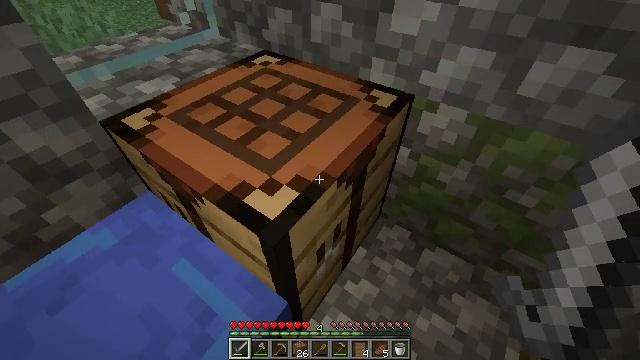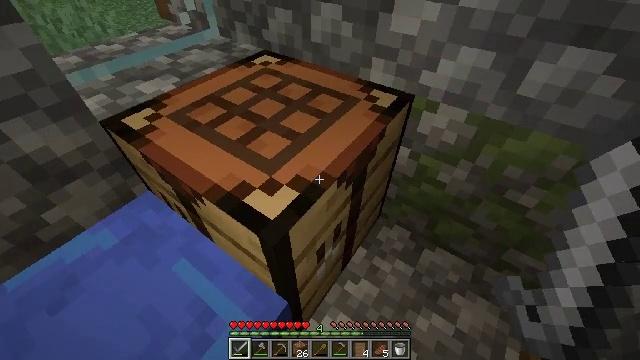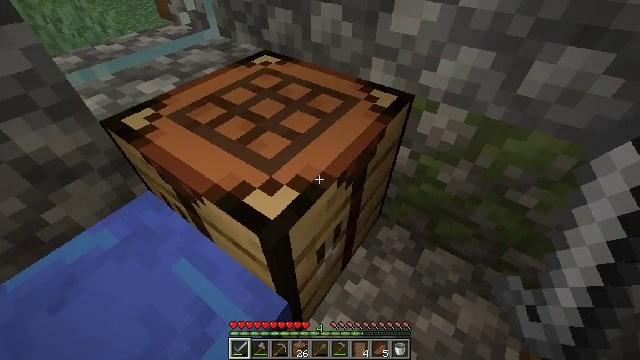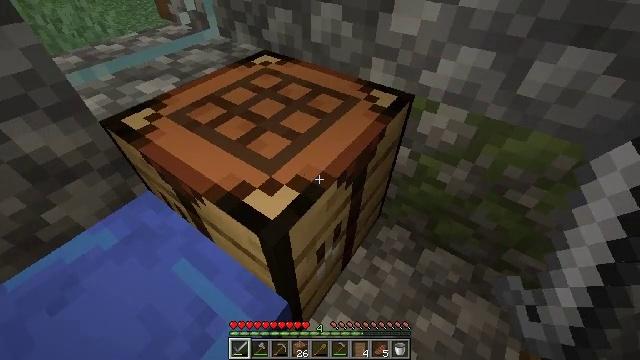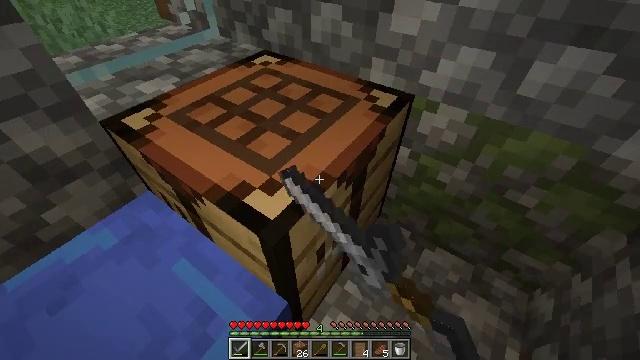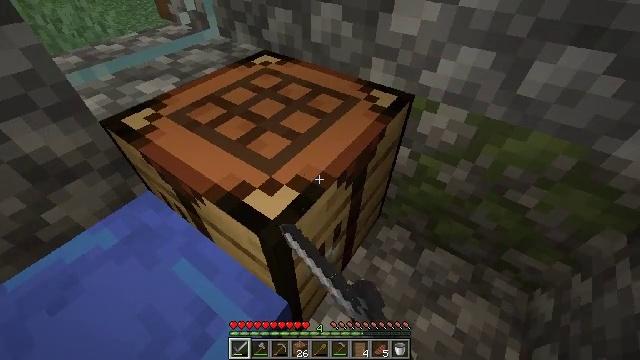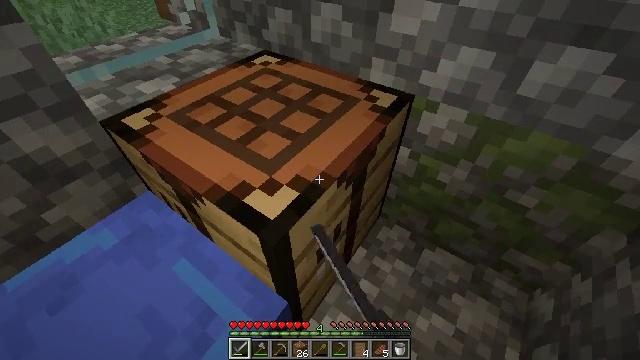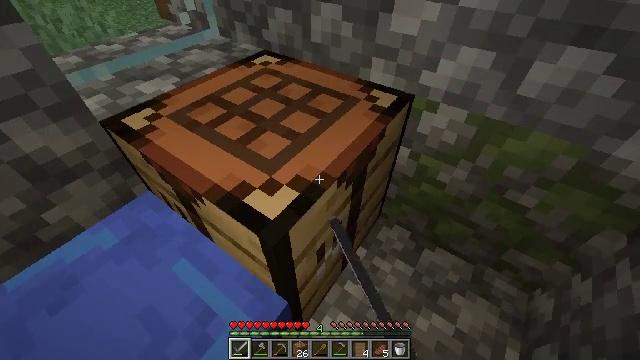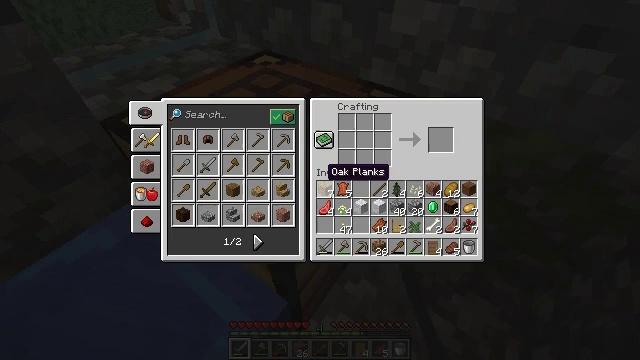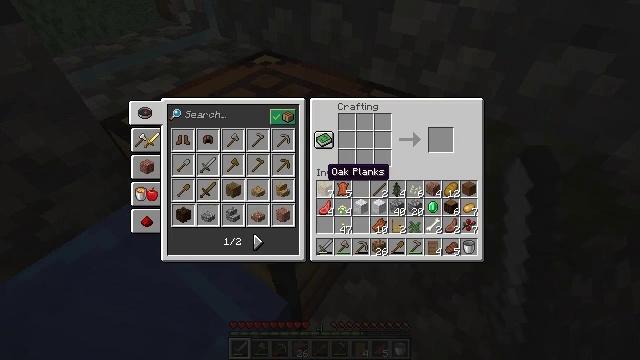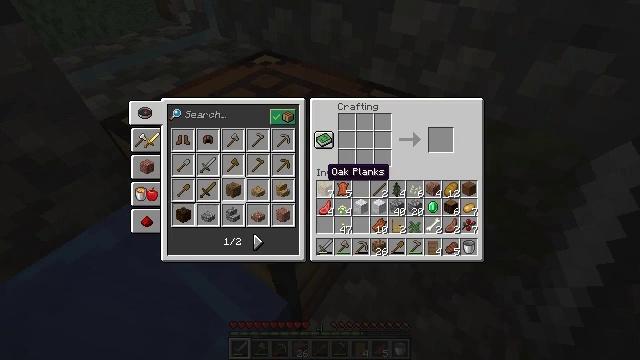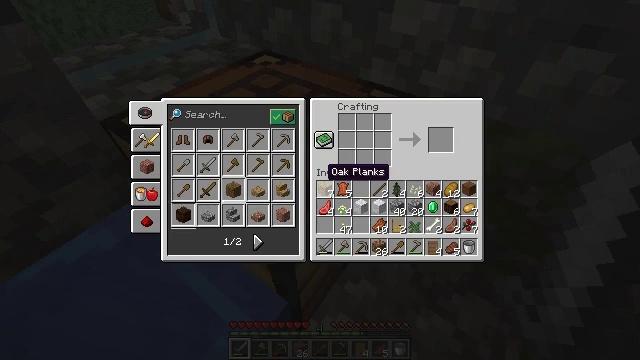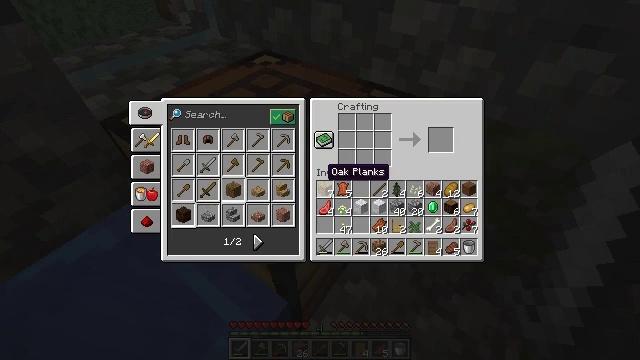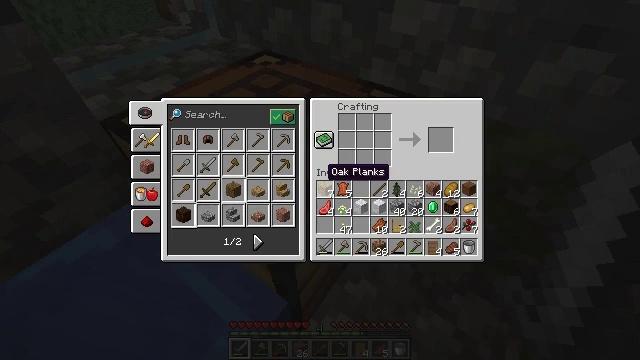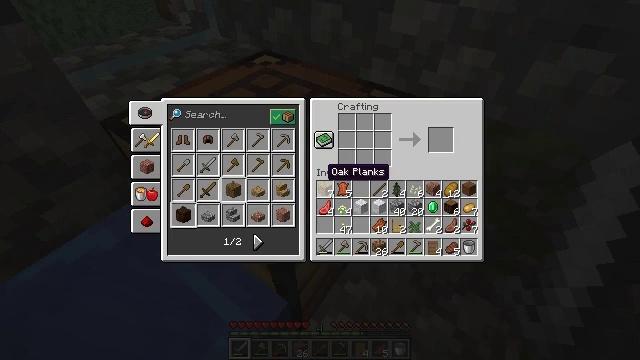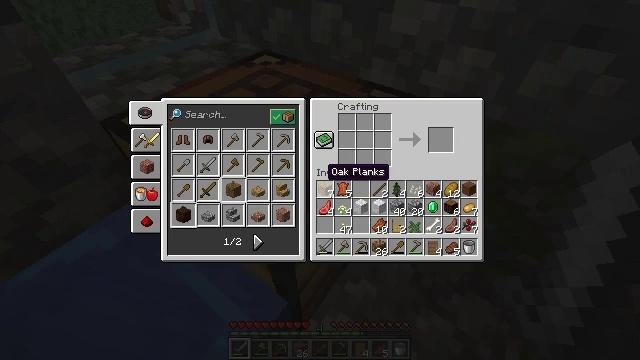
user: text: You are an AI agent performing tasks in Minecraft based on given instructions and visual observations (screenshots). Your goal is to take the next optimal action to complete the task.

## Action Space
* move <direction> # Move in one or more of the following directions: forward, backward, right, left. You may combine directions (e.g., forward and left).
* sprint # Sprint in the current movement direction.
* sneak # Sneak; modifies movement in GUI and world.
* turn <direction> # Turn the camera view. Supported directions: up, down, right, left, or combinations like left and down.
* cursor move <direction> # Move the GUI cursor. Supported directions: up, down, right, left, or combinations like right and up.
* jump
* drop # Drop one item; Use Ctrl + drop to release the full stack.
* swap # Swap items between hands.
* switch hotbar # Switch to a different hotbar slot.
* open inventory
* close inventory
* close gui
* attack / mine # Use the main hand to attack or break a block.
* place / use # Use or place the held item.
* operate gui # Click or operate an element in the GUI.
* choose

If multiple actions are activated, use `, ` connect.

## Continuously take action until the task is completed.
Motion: motion action
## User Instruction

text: Reclaim the spruce door from a structure.
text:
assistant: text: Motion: no_op
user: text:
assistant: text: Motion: no_op
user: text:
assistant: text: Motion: use / place
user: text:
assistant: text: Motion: use / place
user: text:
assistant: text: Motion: use / place
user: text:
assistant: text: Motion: no_op
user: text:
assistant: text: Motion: no_op
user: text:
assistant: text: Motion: open gui
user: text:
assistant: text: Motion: no_op
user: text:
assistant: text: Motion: no_op
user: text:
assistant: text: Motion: no_op
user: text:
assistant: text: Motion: no_op
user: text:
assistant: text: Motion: no_op
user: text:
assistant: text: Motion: no_op
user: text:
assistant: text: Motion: no_op
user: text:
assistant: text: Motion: no_op
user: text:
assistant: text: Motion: no_op
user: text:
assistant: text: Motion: no_op
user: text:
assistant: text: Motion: no_op
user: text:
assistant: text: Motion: cursor move right
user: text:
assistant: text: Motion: no_op
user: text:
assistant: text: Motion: no_op
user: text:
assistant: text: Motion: no_op
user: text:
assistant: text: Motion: no_op
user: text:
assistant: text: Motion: close gui
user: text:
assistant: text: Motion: no_op
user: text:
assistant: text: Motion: turn right
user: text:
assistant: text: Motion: turn right
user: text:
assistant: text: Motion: turn right and up
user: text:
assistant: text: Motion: turn right and up